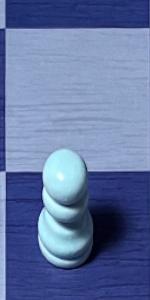
Label: Pawn_White